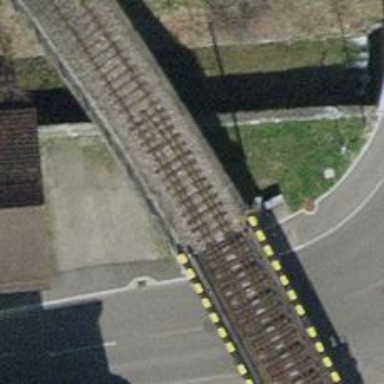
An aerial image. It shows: Bridge with electrified railway tracks featuring contact line.